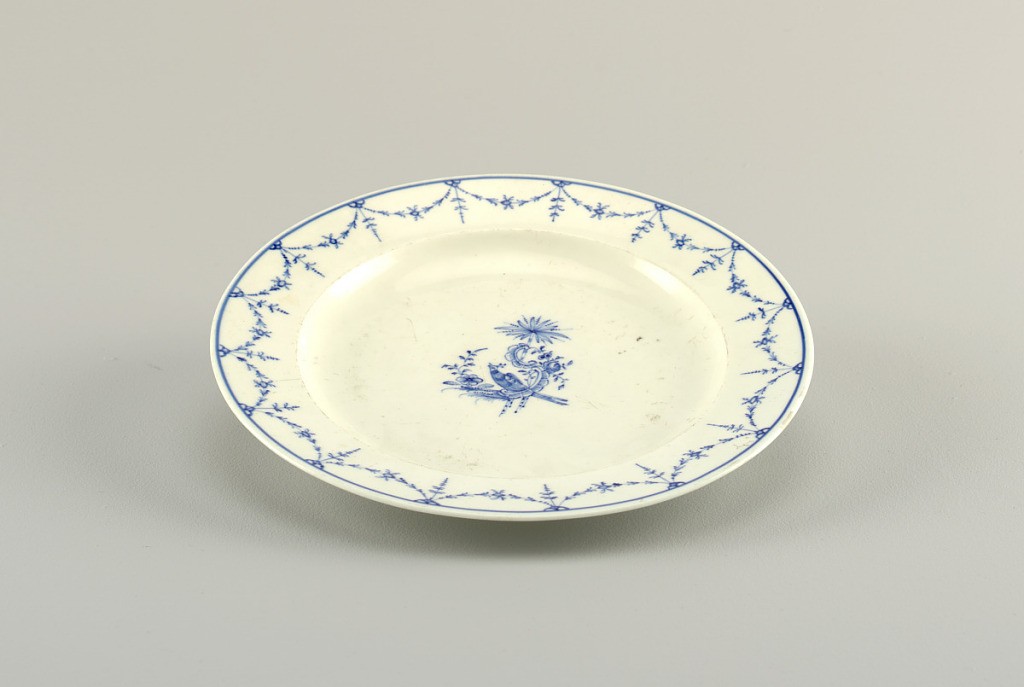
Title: Plate (One of a Pair)
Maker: Chantilly Porcelain Manufactory, French, active ca. 1725 - ca. 1789
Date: ca. 1775
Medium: soft paste porcelain, vitreous enamel
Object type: plate
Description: Blue and white porcelain plate.